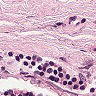
Metastatic tissue present: no